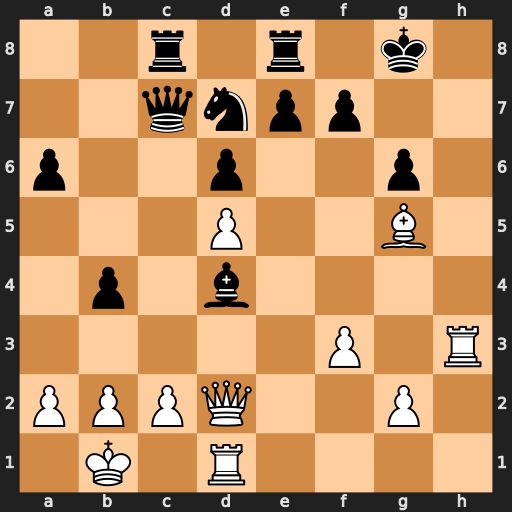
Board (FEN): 2r1r1k1/2qnpp2/p2p2p1/3P2B1/1p1b4/5P1R/PPPQ2P1/1K1R4
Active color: w
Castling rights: -
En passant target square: -
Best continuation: Qxd4 Qxc2+ Ka1 f6 Rdh1